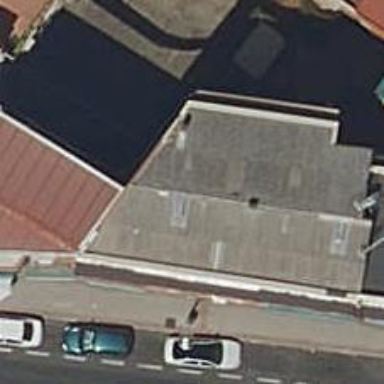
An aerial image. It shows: Restaurant.